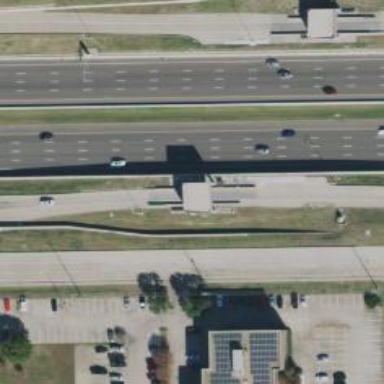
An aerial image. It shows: Toll gantry on the road.